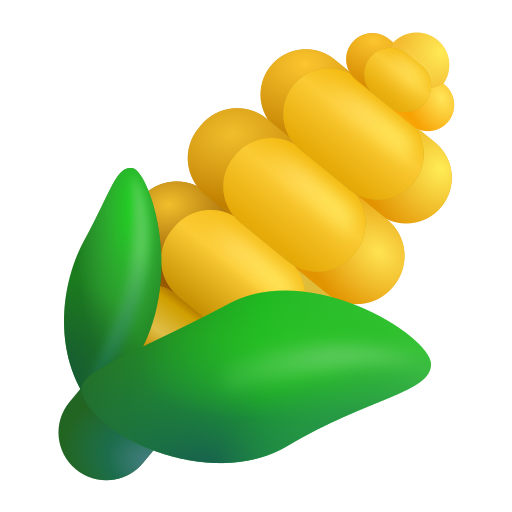
ear of corn color